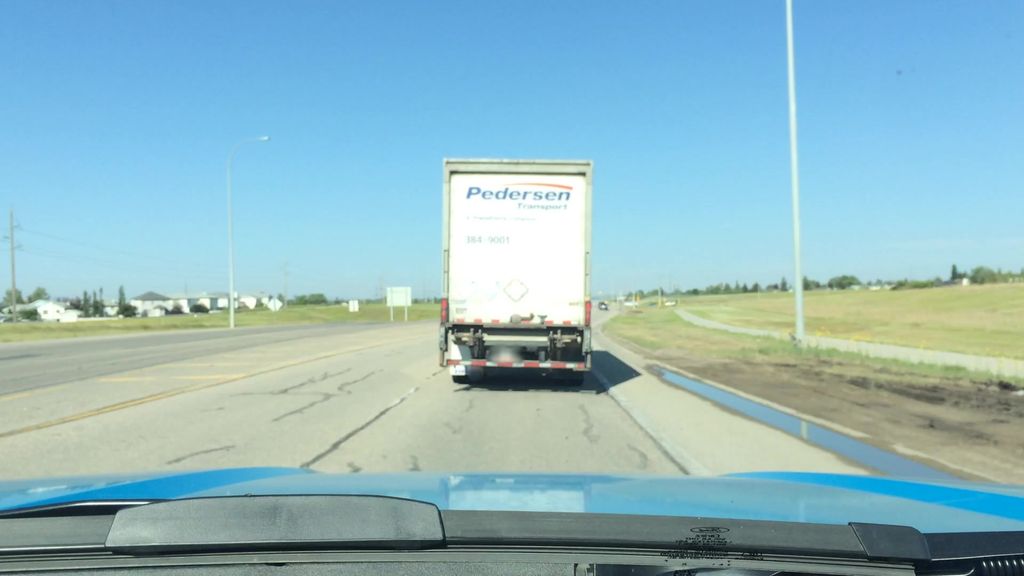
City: calgary